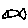
Label: fish